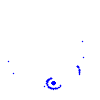
Particle: kaon